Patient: sex F, age 65
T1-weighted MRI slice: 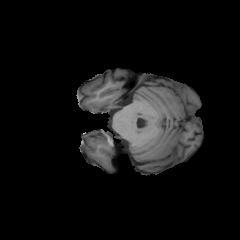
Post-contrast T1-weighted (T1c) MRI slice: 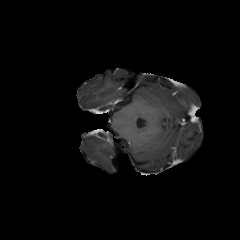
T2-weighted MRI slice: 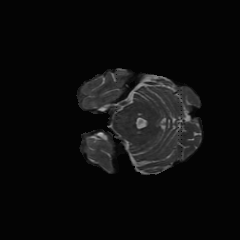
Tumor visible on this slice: no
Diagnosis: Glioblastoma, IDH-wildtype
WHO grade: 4